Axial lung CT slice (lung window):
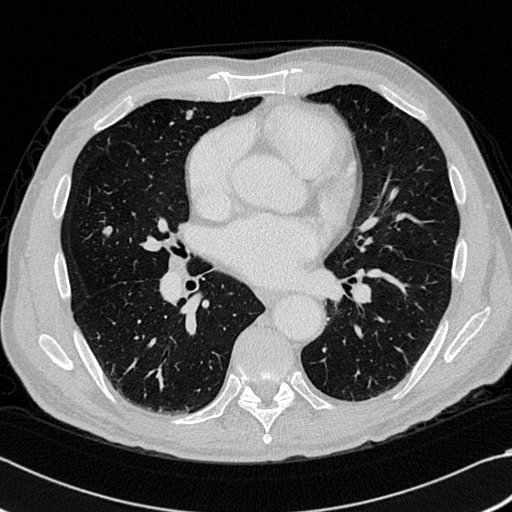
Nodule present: yes
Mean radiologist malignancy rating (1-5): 3